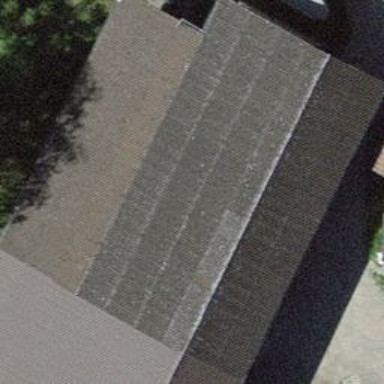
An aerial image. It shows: Barn.